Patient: sex M, age 48
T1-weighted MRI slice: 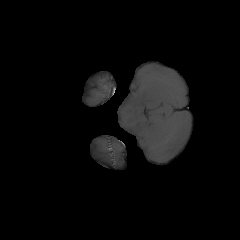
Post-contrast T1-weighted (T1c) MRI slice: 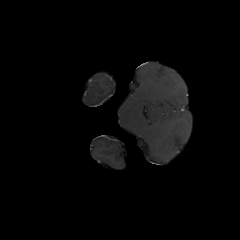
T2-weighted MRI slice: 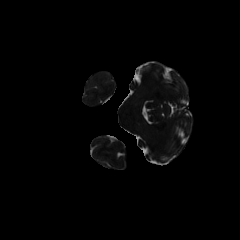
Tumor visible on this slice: no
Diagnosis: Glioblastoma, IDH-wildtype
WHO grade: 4